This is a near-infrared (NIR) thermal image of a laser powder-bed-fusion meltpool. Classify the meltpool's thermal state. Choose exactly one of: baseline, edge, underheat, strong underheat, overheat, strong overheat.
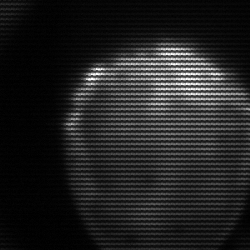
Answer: edge